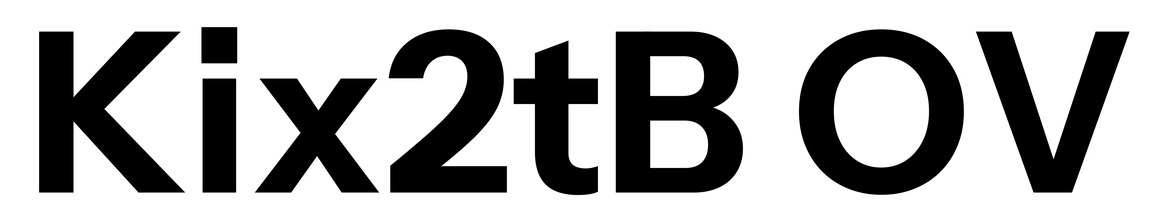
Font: InstrumentSans_Bold